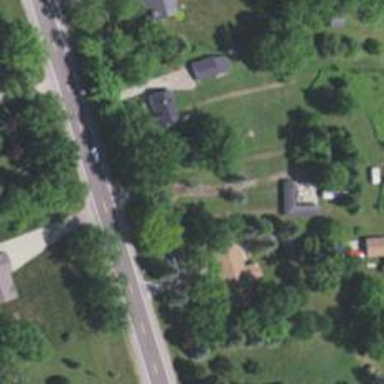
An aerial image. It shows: Driveway.